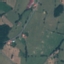
Label: Pasture